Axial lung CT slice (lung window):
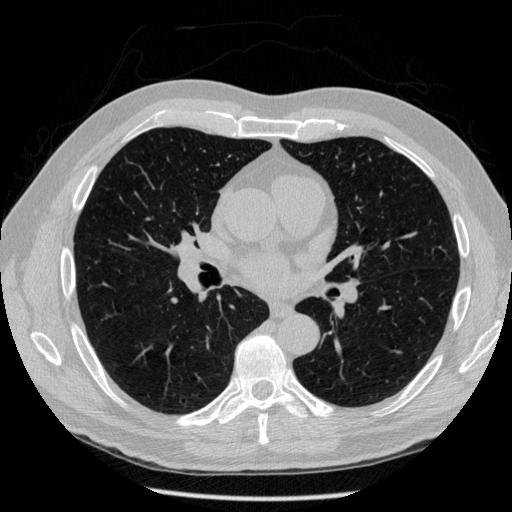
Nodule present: no